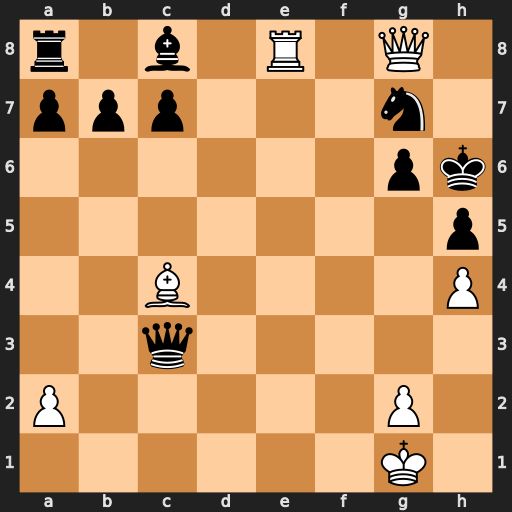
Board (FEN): r1b1R1Q1/ppp3n1/6pk/7p/2B4P/2q5/P5P1/6K1
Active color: w
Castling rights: -
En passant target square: -
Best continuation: Qh8#